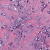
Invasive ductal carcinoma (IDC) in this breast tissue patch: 1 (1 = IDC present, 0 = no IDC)